Aerial crown-view tile of a tropical tree (Barro Colorado Island, Panama), acquired 20240813:
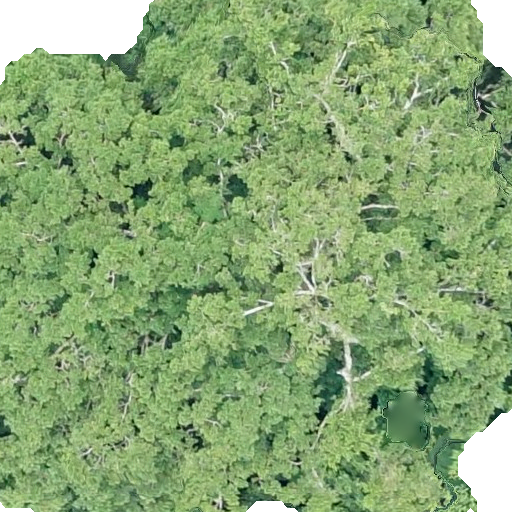
Species: Brosimum alicastrum
GBIF accepted scientific name: Brosimum alicastrum
Crown area: 427.808 m²